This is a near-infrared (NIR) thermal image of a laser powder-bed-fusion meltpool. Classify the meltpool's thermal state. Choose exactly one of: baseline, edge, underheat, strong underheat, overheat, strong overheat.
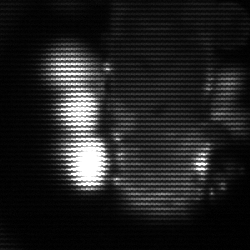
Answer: strong underheat